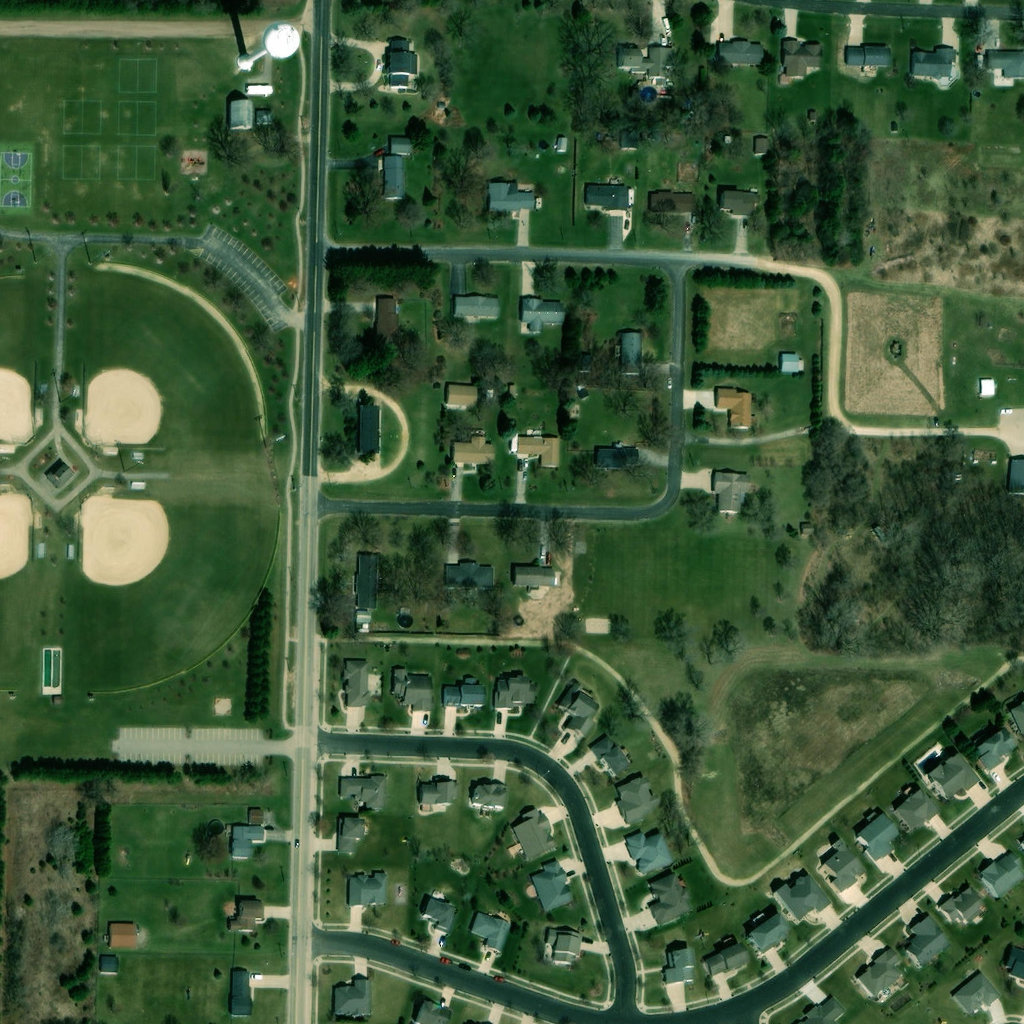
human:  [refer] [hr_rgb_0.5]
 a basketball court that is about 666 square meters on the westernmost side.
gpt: <box>[[0, 14, 3, 21, 0]]</box>